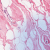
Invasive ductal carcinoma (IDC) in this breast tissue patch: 0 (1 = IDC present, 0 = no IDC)